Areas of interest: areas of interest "Jinzhuyuan (Unit B)"
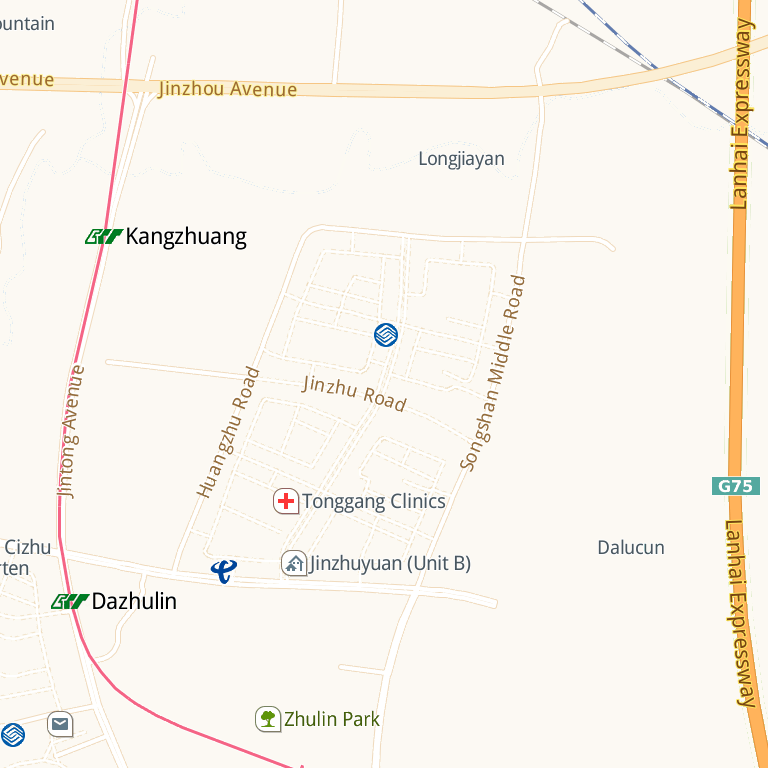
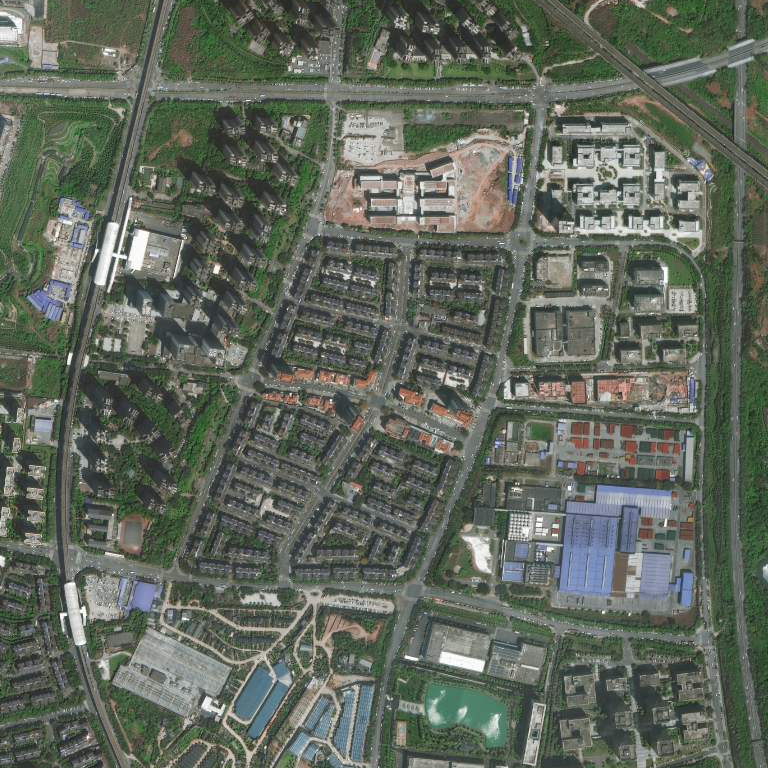